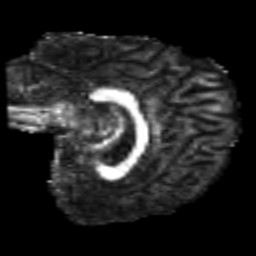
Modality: FA
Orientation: sagittal
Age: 26
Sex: female
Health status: healthy
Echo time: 0.074 s